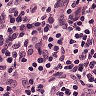
Metastatic tissue present: no